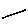
Label: line